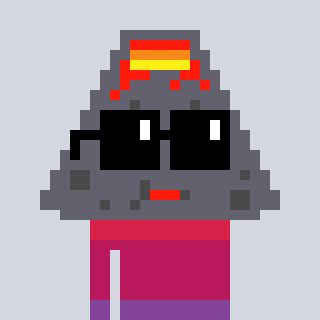
a pixel art character with square black sunglasses, a volcano-shaped head and a teal-colored body on a cool background